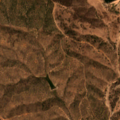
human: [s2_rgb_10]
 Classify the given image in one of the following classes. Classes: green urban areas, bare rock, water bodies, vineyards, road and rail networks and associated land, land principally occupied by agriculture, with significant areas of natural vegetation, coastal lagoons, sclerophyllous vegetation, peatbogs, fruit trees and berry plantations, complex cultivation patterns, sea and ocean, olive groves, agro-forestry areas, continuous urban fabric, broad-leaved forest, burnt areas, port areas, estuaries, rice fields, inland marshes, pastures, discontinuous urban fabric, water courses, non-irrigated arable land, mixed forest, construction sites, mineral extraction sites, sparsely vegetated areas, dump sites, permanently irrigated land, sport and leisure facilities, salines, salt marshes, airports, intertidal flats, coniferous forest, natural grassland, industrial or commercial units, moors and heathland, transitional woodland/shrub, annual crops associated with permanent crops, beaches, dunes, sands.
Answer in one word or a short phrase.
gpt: non-irrigated arable land, agro-forestry areas, broad-leaved forest, coniferous forest, transitional woodland/shrub, water bodies